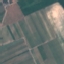
Label: PermanentCrop